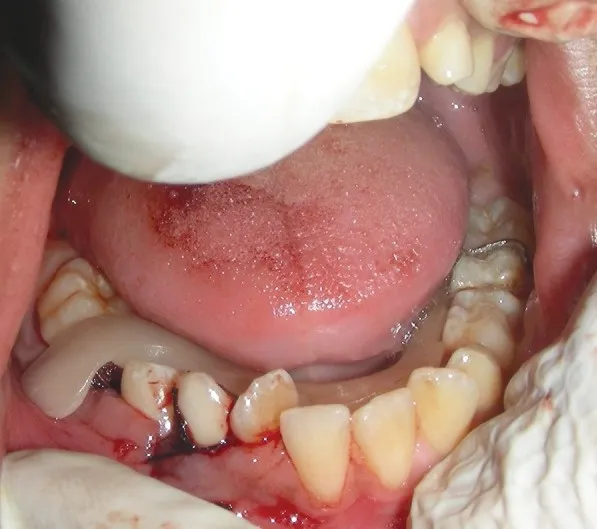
Obturator placed over surgical site.
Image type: pathology (fish)